Question: I'm testing how visual perspective(1, completely first person -> 11, completely third person) can vary as a function of Culture (AA, EA), Valence (Positive, Negative) and Event Type (Memory, Imagination) while control age (continuous), sex (M, F) and SES (continuous) and allowing individual differences.
This is an unbalanced design as participants can have as we give participants 10 prompts, but participants can choose to either recall or imagine a relevant event. Therefore, each participants may have as many memories (no greater than 10) and as many imaginations (no greater than 10) as they want. In total we have 363 participants.
My dataset looks like this:

The model I fit looks like
'''
VP.full.lm <- lmer(Visual.Perspective ~ Culture * Event.Type * Valence +
Sex + Age + SES +
(1|Participant.Number),
data=VP_Long)
'''
When I run 'anova()' function to see the effects of all variables, here is the output:
'''
Type III Analysis of Variance Table with Satterthwaite's method
Sum Sq Mean Sq NumDF DenDF F value Pr(>F)
Culture 30.73 30.73 1 859.1 4.9732 <PHONE> *
Valence 6.38 6.38 1 3360.3 1.0322 <PHONE>
Event.Type 1088.61 1088.61 1 3385.9 <PHONE> < 2.2e-16 ***
Sex 45.12 45.12 1 358.1 7.3014 <PHONE> **
Age 7.95 7.95 1 358.1 1.2869 <PHONE>
SES 6.06 6.06 1 358.7 0.9807 <PHONE>
Culture:Valence 6.39 6.39 1 3364.6 1.0348 <PHONE>
Culture:Event.Type 71.53 71.53 1 3389.7 11.5766 <PHONE> ***
Valence:Event.Type 2.89 2.89 1 3385.4 0.4682 <PHONE>
Culture:Valence:Event.Type 3.47 3.47 1 3390.6 0.5617 <PHONE>
---
Signif. codes: 0 '***' 0.001 '**' 0.01 '*' 0.05 '.' 0.1 ' ' 1
'''
As you can see, the DF for effect of culture is off -- since culture is a between-subject factor, its DF cannot be larger than our sample size. I've tried to use 'ddf = Roger-Kenward' and tested the effect of culture using 'emmeans::test(contrast(emmeans(VP.full.lm,c("Culture")), "trt.vs.ctrl"), joint = T)', yet none of these methods solved the problems with the degree of freedom issue.
I also thought about that maybe those participants who did not provide both memories and imaginations are confusing the lmer model, so I subsetted my data to only include participants who provided both types of events. However, the degree of freedom problem persists. It's also worth mentioning that once I removed the interaction between Culture and Event.Type, the degree of freedom became plausible.
I wonder if anyone knows what is going on here, and how can we fix this issue? Or is there way we can explain away this weird issue...?
Thanks so much in advance!
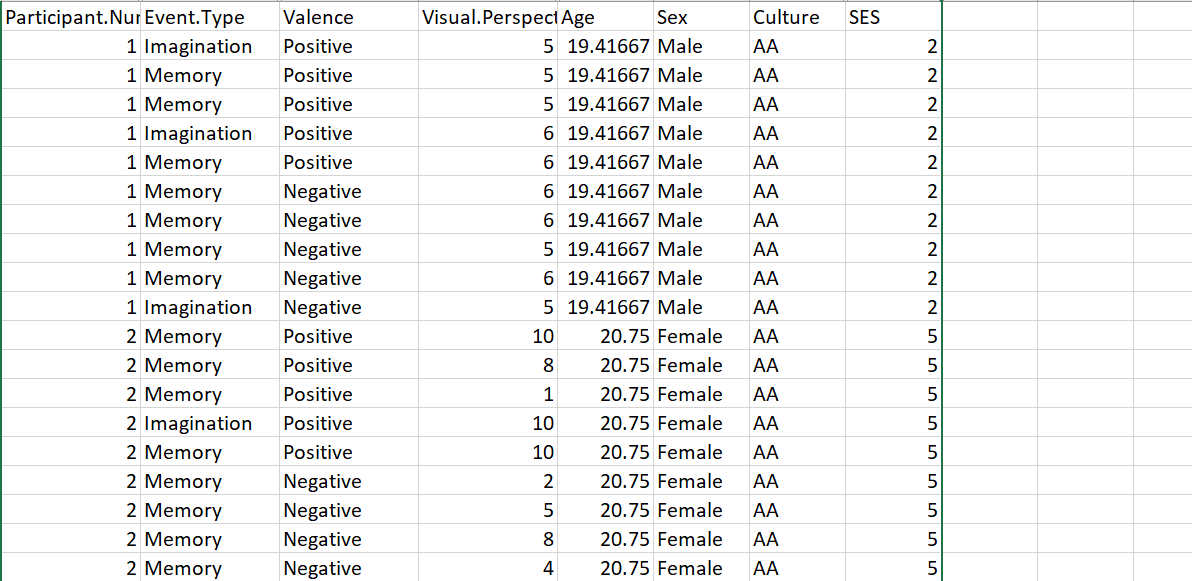
Answer: This question might be more appropriate for <URL> ...
Not a complete solution, but some ideas:
- 'pf(4.9732,1,350,lower.tail=FALSE)'- 'lme''nlme'<URL>'-